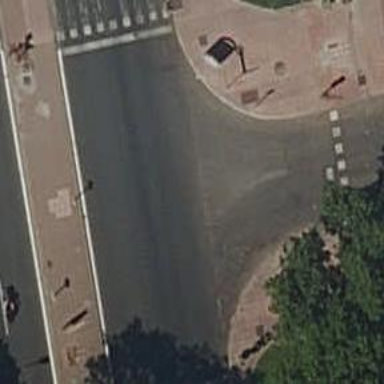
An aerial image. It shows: Road with traffic signals.